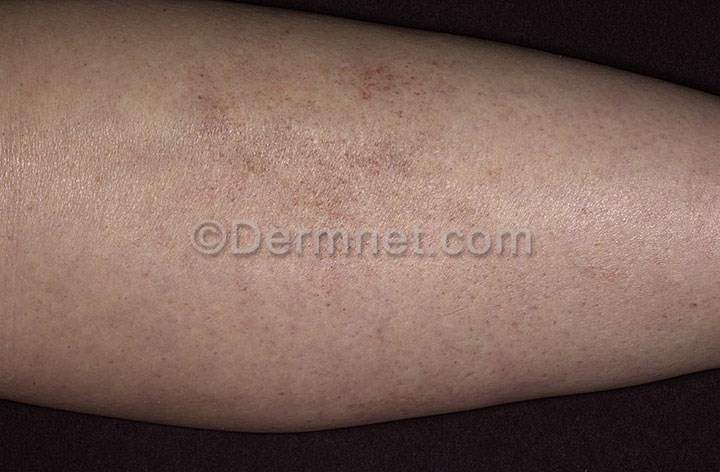
Disease: Vasculitis Photos